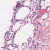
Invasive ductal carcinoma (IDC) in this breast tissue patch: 0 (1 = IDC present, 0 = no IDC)